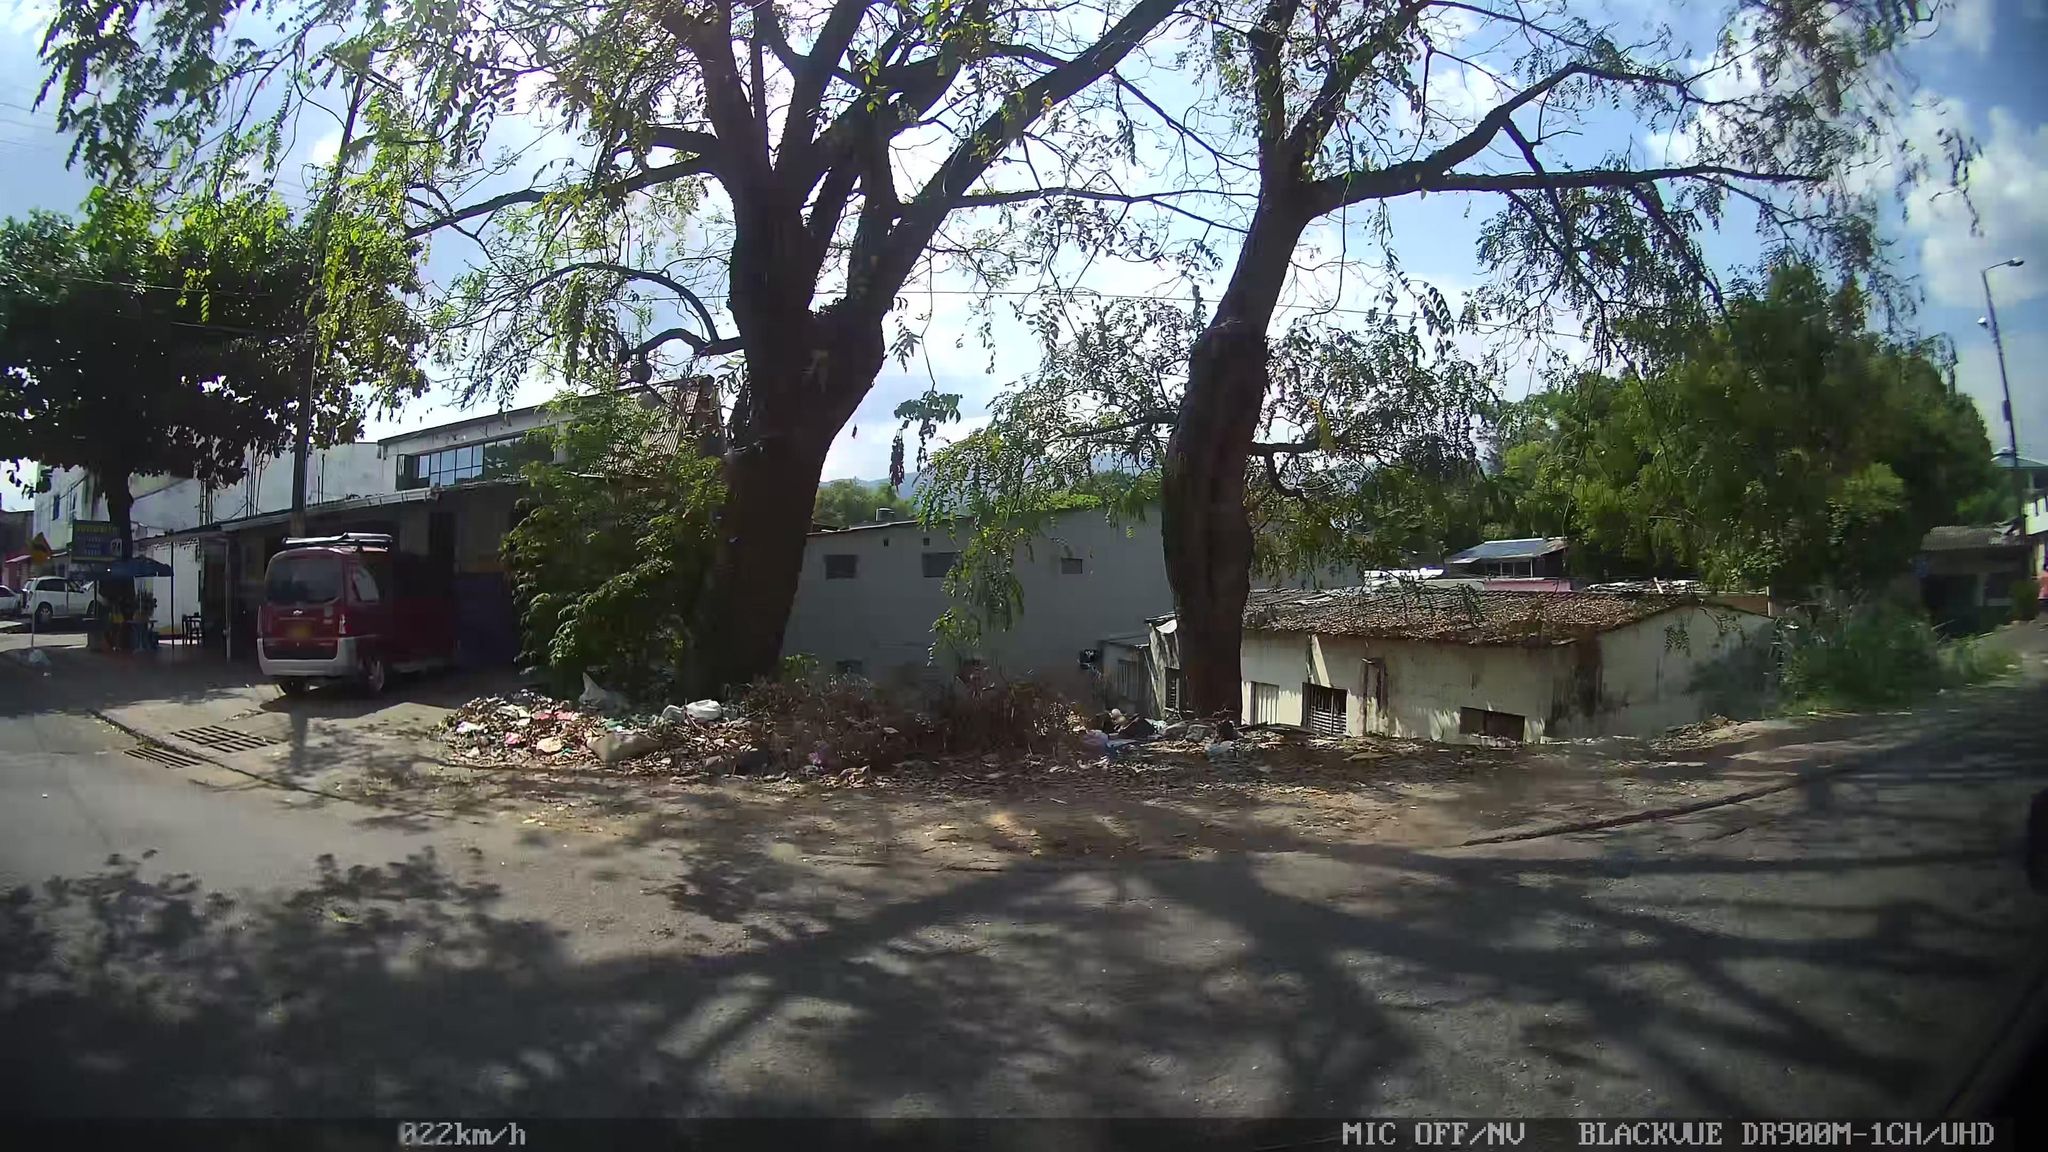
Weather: clear
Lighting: day
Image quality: good
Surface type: walking surface
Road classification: tertiary
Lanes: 2.0
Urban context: urban centre
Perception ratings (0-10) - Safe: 1.27, Lively: 4.59, Beautiful: 4.04, Boring: 4.53, Depressing: 6.58, Wealthy: 0.97